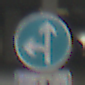
Verkehrszeichen: VorgeschriebeneFahrtrichtungGeradeausOderLinks
Zusatzzeichen unten: EinspurigeFahrzeugeFrei6
Umgebung: Roofed, Urban
Tageszeit: Midday
Wetter: Overcast
Licht: Artificial
Jahreszeit: NotSpecified
Kontrast: MediumContrast